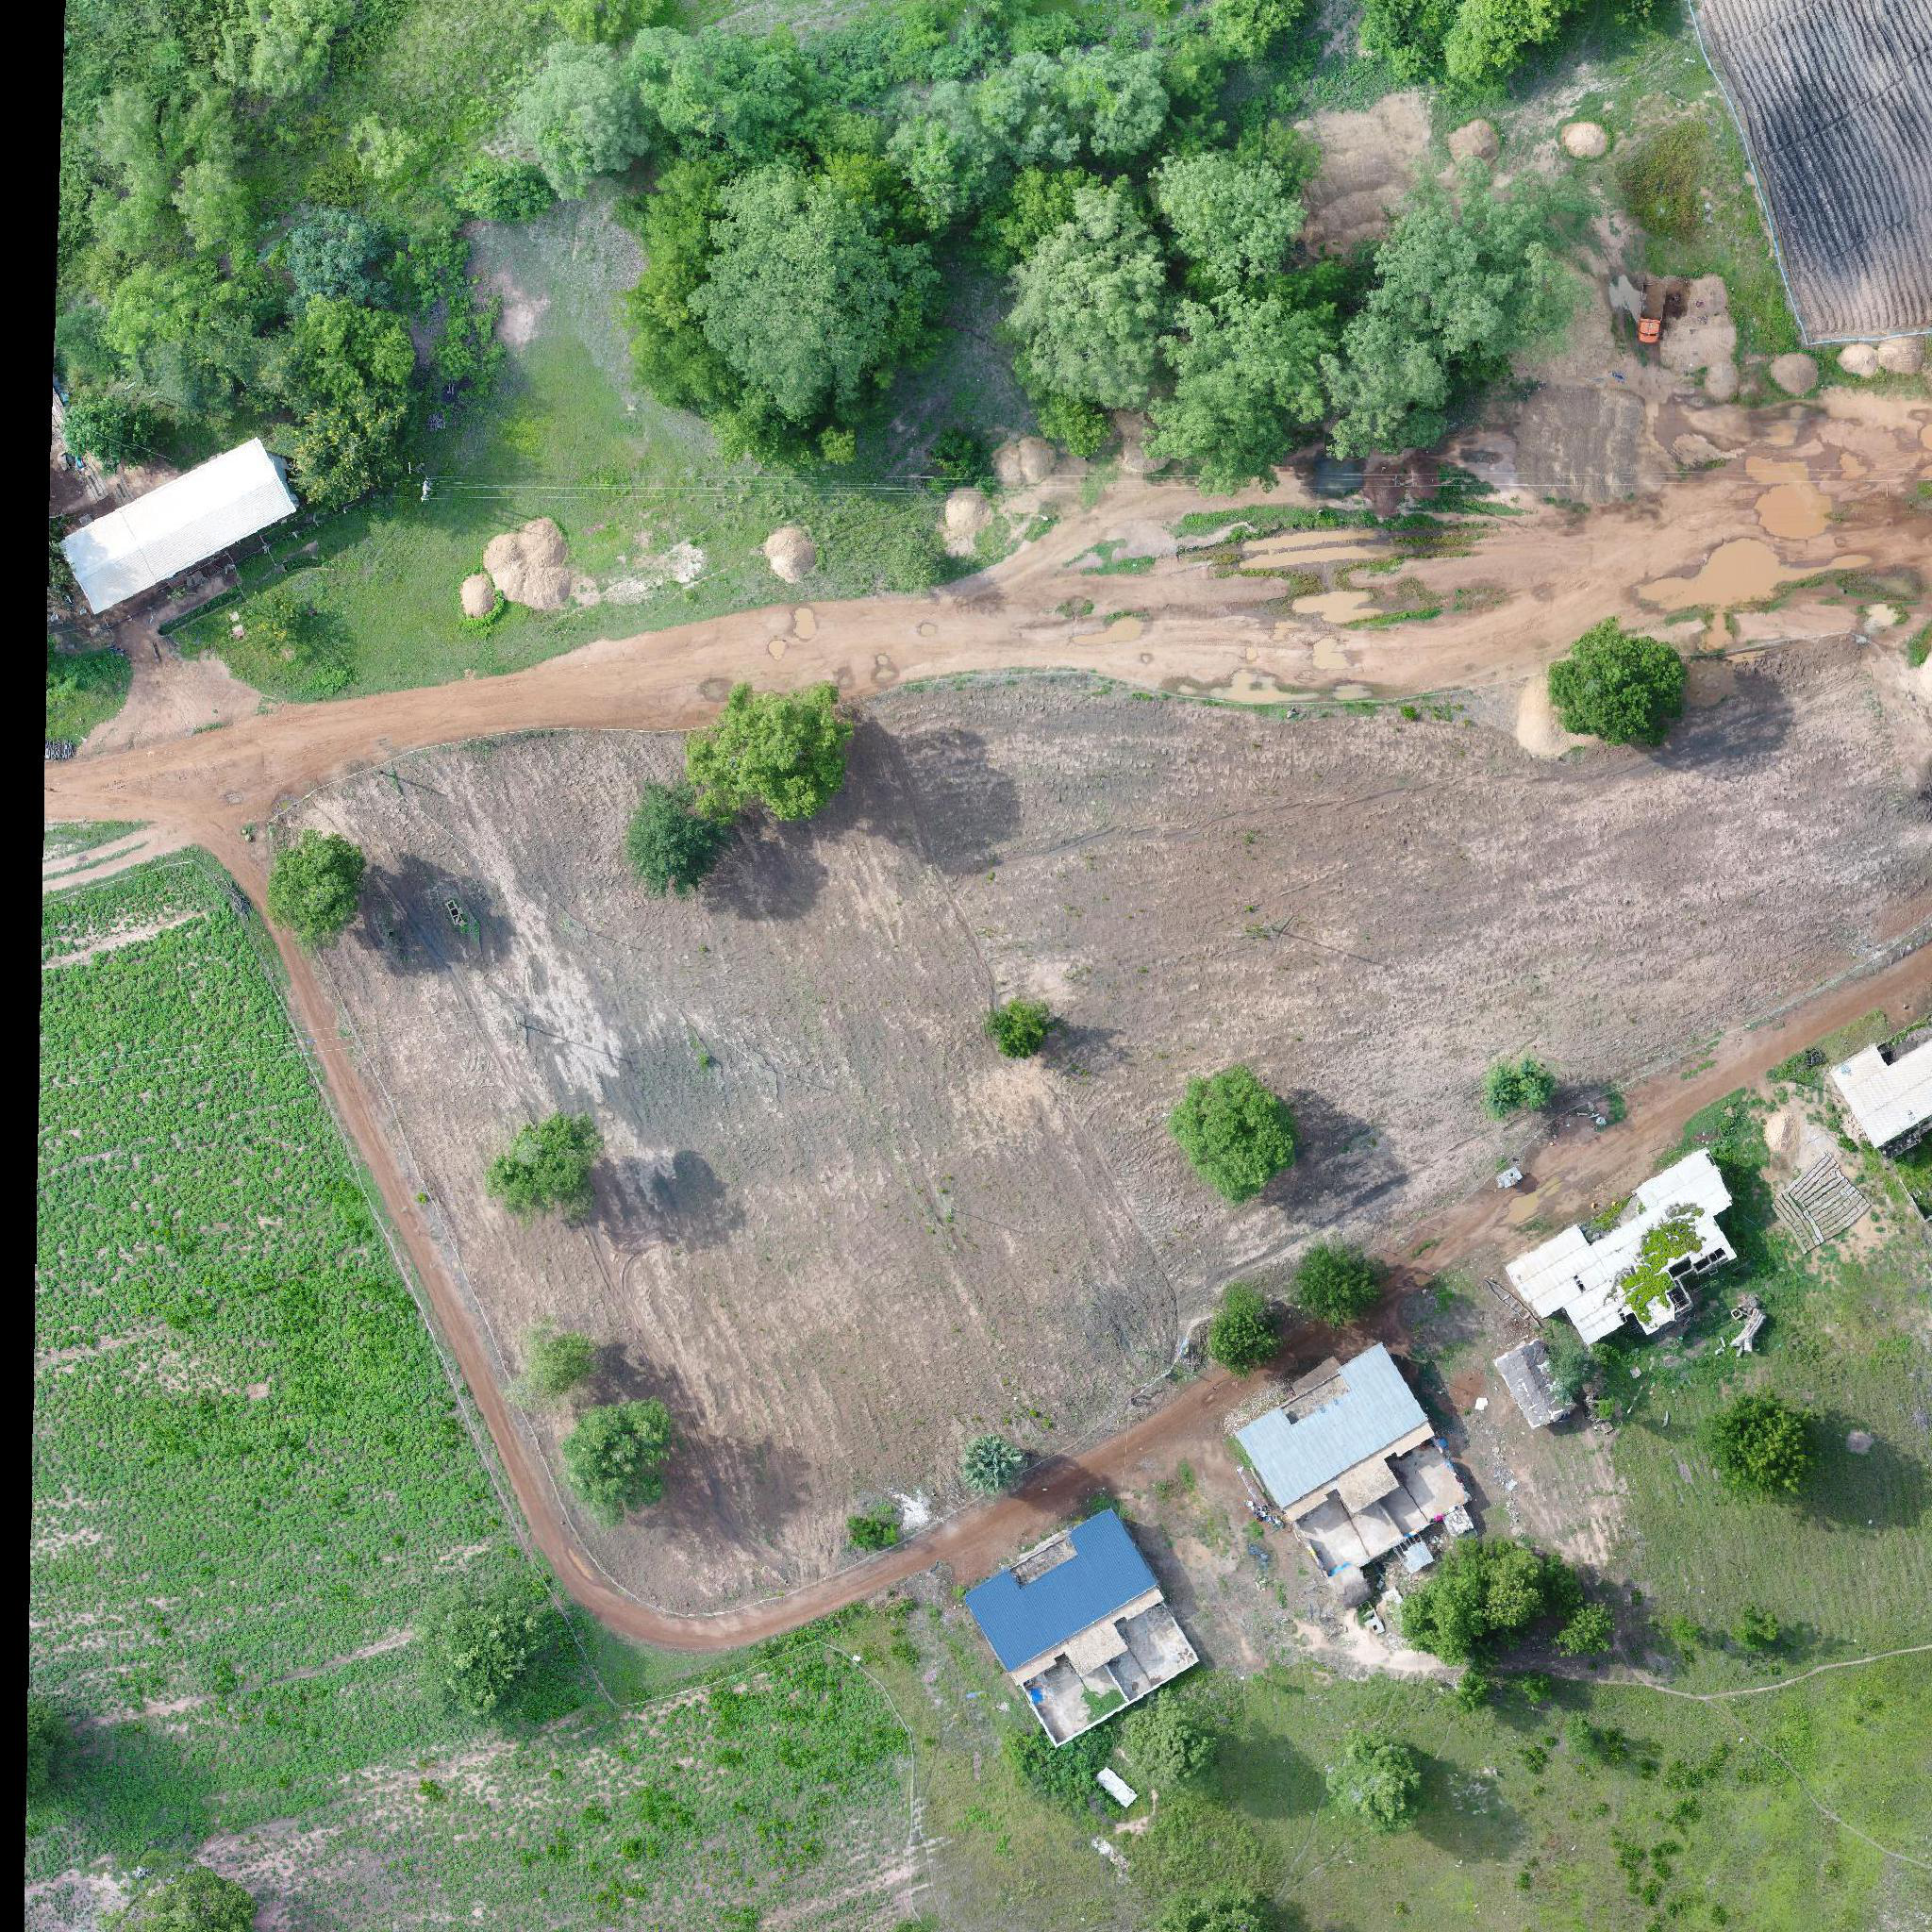
Biome: West Sudanian savanna